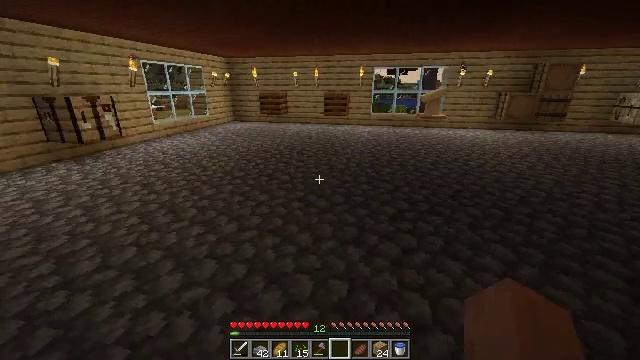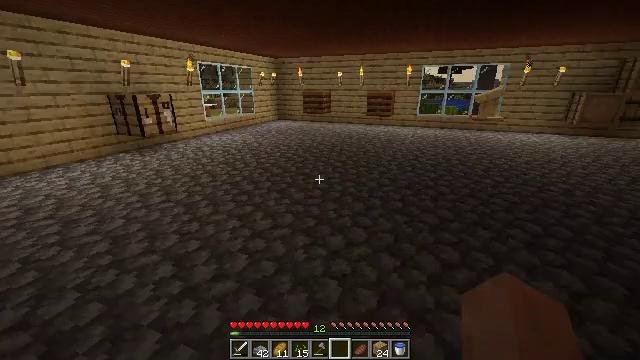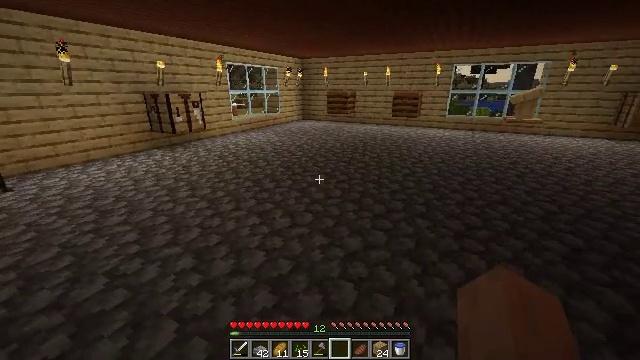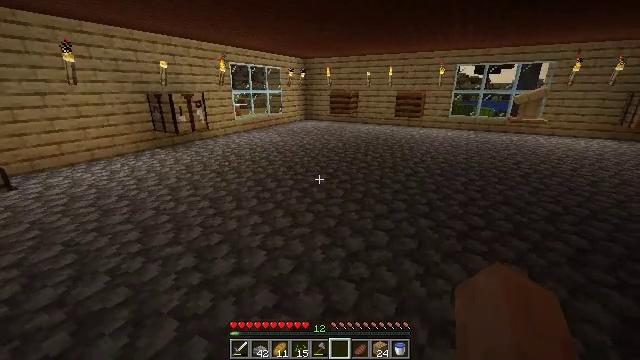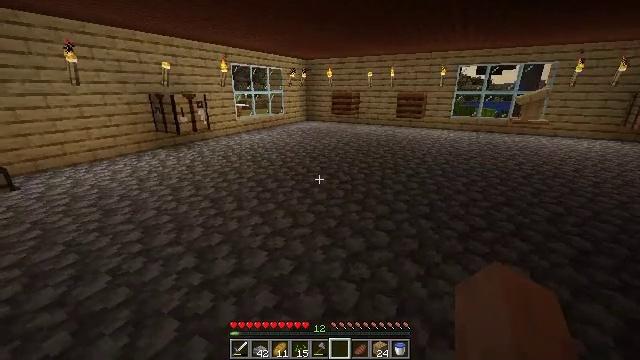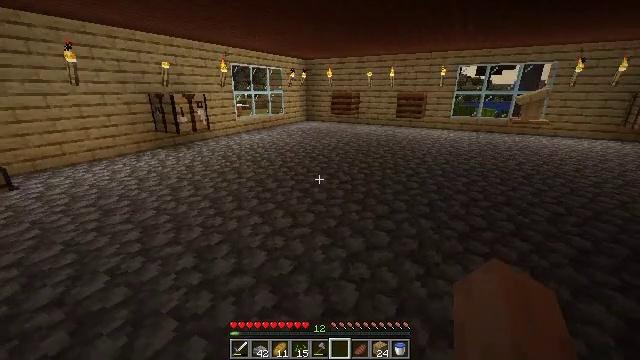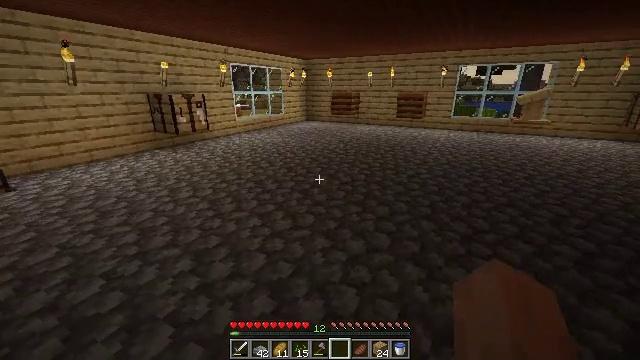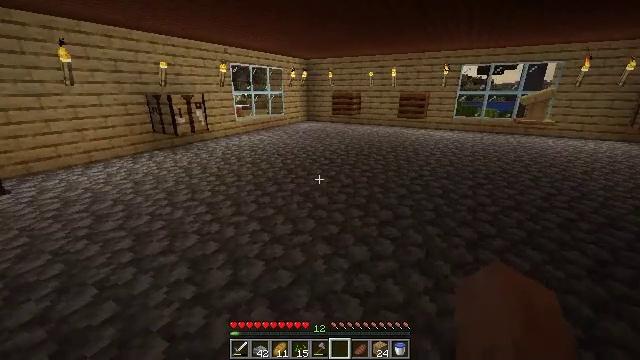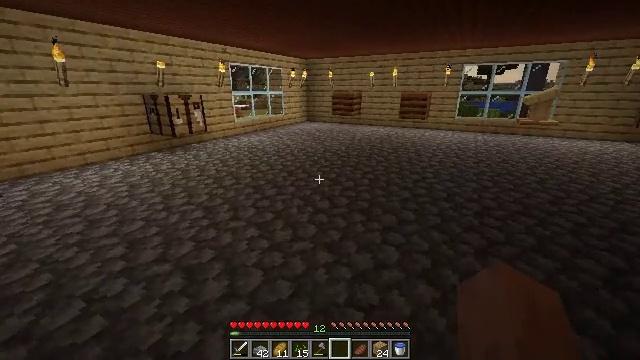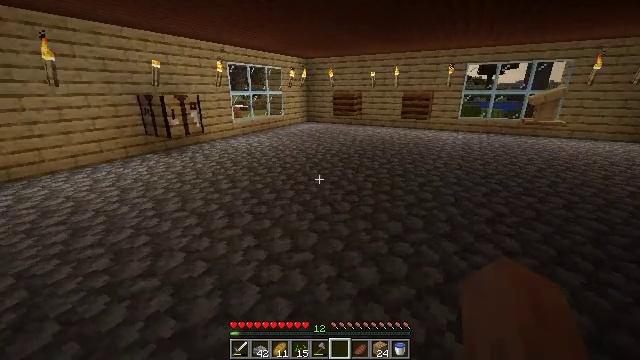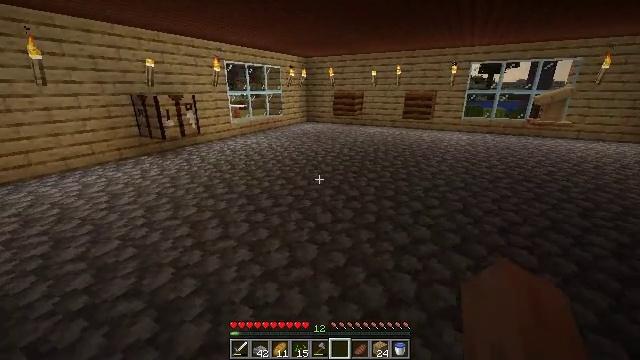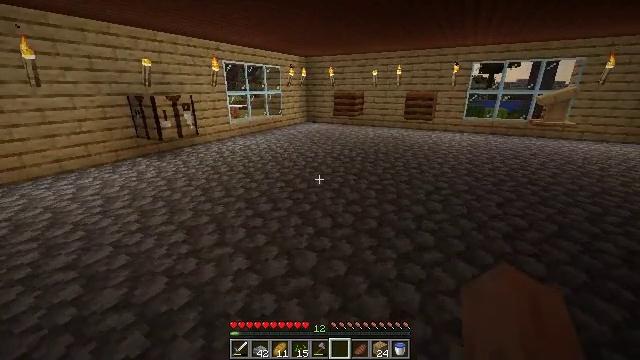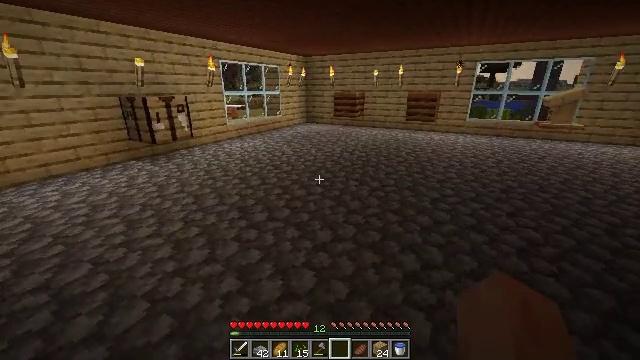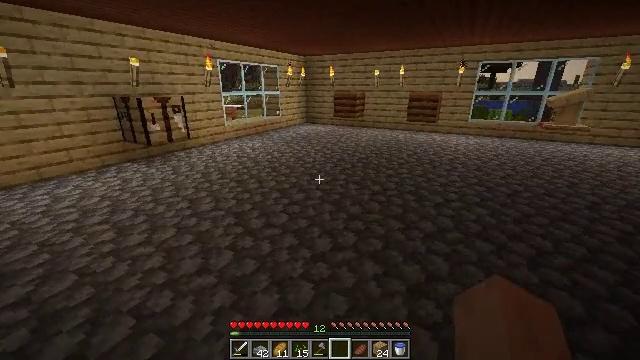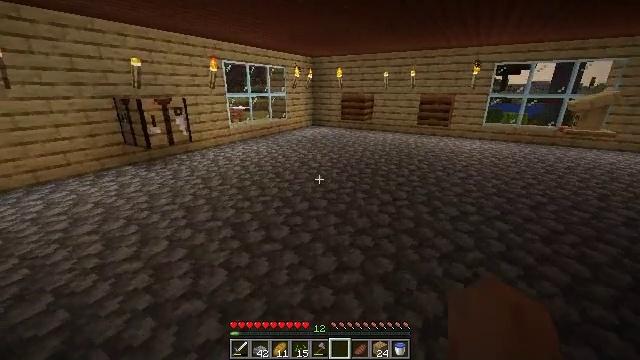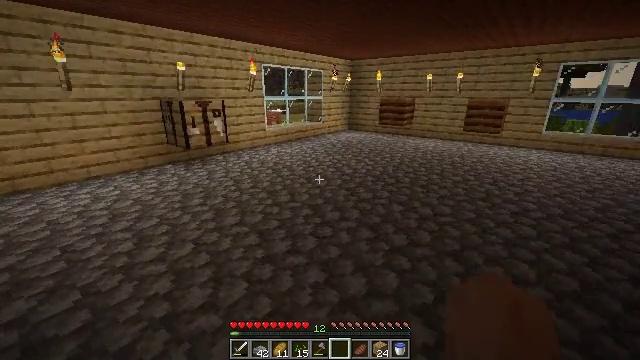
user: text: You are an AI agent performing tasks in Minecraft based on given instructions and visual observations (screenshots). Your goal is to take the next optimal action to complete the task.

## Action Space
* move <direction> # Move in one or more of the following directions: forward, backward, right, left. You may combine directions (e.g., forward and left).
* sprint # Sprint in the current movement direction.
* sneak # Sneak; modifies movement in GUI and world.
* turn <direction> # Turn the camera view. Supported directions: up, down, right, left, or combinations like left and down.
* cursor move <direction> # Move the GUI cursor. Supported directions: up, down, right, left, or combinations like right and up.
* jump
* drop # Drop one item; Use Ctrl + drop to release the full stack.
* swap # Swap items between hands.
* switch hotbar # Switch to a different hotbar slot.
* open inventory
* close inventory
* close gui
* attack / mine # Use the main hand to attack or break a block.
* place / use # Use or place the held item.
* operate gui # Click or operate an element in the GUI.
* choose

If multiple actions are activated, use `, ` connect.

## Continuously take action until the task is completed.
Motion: motion action
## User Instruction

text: Break the cobblestone slab to recycle it.
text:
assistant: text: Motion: turn left
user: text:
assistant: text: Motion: turn left
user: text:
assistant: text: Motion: no_op
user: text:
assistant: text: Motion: no_op
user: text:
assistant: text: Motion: no_op
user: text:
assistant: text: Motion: move forward
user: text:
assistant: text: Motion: move forward
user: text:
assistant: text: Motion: move forward
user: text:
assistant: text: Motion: move forward
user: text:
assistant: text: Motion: move forward
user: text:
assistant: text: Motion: move forward
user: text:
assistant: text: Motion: move forward
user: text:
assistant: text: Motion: move forward
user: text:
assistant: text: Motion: move forward, turn left
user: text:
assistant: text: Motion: move forward, turn left
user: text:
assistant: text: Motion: move forward, turn left
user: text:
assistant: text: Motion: move forward, turn left
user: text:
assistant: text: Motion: move forward, turn left and down
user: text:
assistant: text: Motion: move forward, turn left and down
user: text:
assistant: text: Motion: move forward
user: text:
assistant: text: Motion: move forward
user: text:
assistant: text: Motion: move forward
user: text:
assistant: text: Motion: move forward
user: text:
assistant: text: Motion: move forward
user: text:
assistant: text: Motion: move forward
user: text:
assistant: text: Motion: move forward
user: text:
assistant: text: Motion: move forward, turn left
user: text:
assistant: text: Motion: move forward, turn left
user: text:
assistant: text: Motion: turn left
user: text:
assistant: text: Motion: turn left